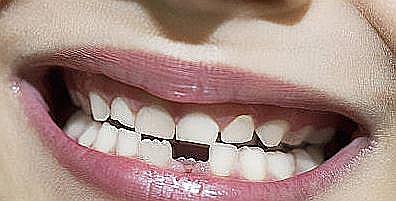
Condition: hypodontia